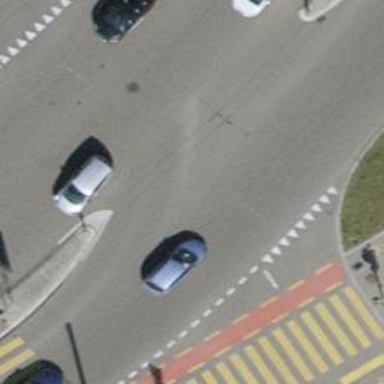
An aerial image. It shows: Road with traffic signals.